Question:
I need to create a custom chart as shown. Can anyone suggest a library for doing this? I've used highcharts in the past, but never seen one quite like this.
I'm not opposed to doing it from scratch if I have to, but I was hoping somebody had a suggestion.
I'm using php on the backend and jquery on the front.
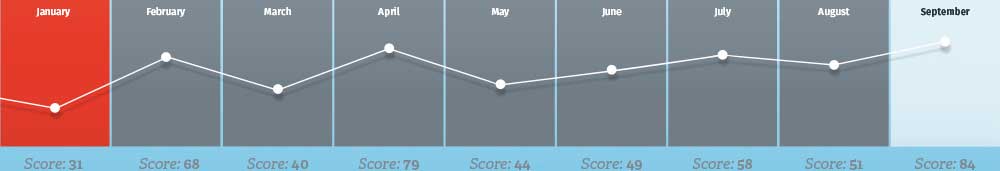
Answer: <URL> has tons of chart types and it's pretty intuitive.
If you want to totally customize the chart then <URL> lets you control every aspect of it, though you'd be building a chart from scratch.
<URL> is another one if you want to work from scratch.